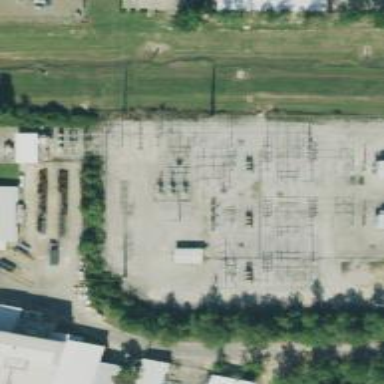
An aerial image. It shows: Switch used for power control.